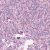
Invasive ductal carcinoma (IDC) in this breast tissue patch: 1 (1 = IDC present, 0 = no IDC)